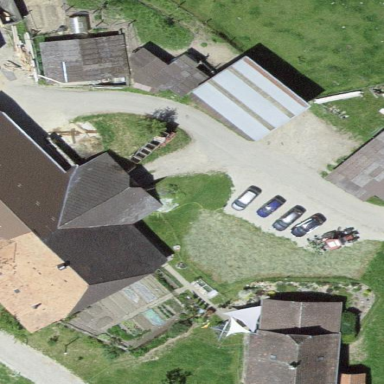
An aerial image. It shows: Farmyard area.